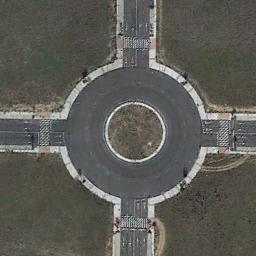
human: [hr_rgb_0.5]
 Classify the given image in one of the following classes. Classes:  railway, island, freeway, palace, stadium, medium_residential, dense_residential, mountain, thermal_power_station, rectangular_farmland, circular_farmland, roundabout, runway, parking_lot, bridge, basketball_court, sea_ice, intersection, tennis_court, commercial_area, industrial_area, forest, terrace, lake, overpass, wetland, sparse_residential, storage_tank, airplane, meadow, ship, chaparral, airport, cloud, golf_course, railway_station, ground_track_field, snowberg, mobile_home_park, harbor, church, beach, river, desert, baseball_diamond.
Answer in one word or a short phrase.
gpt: roundabout